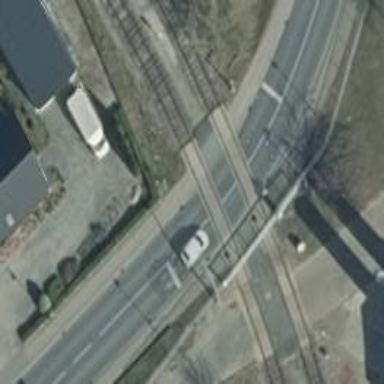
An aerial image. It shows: Railway level crossing.